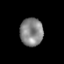
Tissue: prostate
Cell type: T cells
Senescence score: 0.3549
Nuclear area (px): 628
Mean DAPI intensity: 135.048